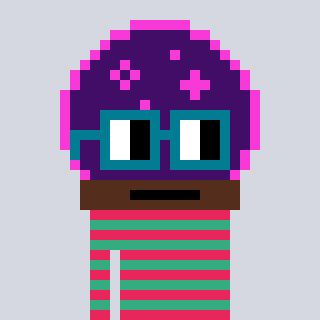
a pixel art character with square dark green glasses, a crystalball-shaped head and a teal-colored body on a cool background